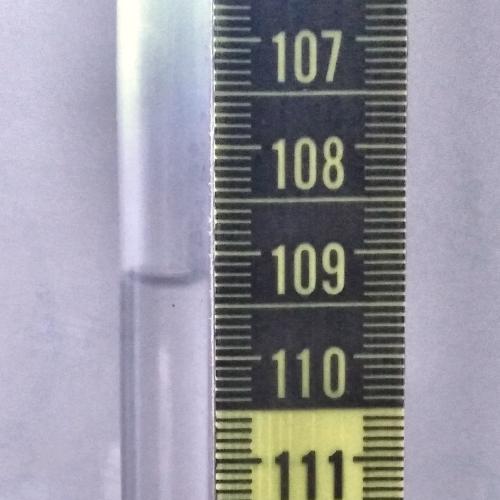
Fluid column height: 109.3 cm